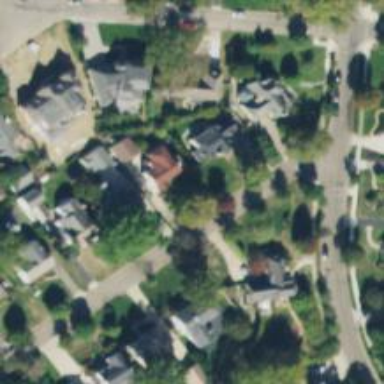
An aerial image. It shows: Residential driveway used as service road.